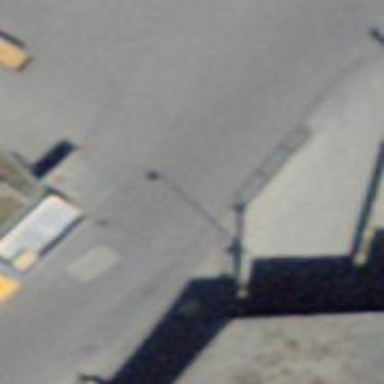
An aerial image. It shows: Public transport stop position.